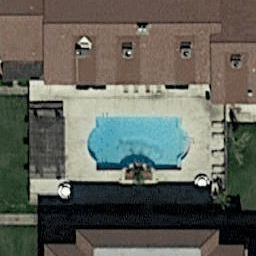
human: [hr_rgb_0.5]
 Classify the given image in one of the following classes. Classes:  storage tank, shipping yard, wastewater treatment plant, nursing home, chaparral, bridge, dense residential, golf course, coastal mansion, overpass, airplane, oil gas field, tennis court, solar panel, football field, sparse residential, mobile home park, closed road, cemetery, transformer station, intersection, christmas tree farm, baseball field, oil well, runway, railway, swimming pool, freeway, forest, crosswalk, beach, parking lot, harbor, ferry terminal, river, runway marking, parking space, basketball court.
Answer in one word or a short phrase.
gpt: swimming pool